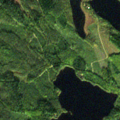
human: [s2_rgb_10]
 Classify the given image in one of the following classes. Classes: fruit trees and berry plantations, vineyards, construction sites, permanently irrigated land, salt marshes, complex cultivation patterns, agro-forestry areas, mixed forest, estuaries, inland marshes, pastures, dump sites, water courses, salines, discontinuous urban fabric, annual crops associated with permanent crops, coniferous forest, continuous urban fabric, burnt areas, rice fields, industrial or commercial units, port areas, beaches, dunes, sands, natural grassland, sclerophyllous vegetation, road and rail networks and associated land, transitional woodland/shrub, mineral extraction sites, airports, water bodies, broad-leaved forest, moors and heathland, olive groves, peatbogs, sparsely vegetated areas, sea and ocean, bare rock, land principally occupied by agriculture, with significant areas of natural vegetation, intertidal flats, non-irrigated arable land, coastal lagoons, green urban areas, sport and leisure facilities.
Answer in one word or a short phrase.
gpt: coniferous forest, mixed forest, water bodies